Interaction volume radius: 5 \u00c5
Interaction volume height: 20 \u00c5
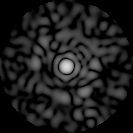
Disorder parameter: 0.8068